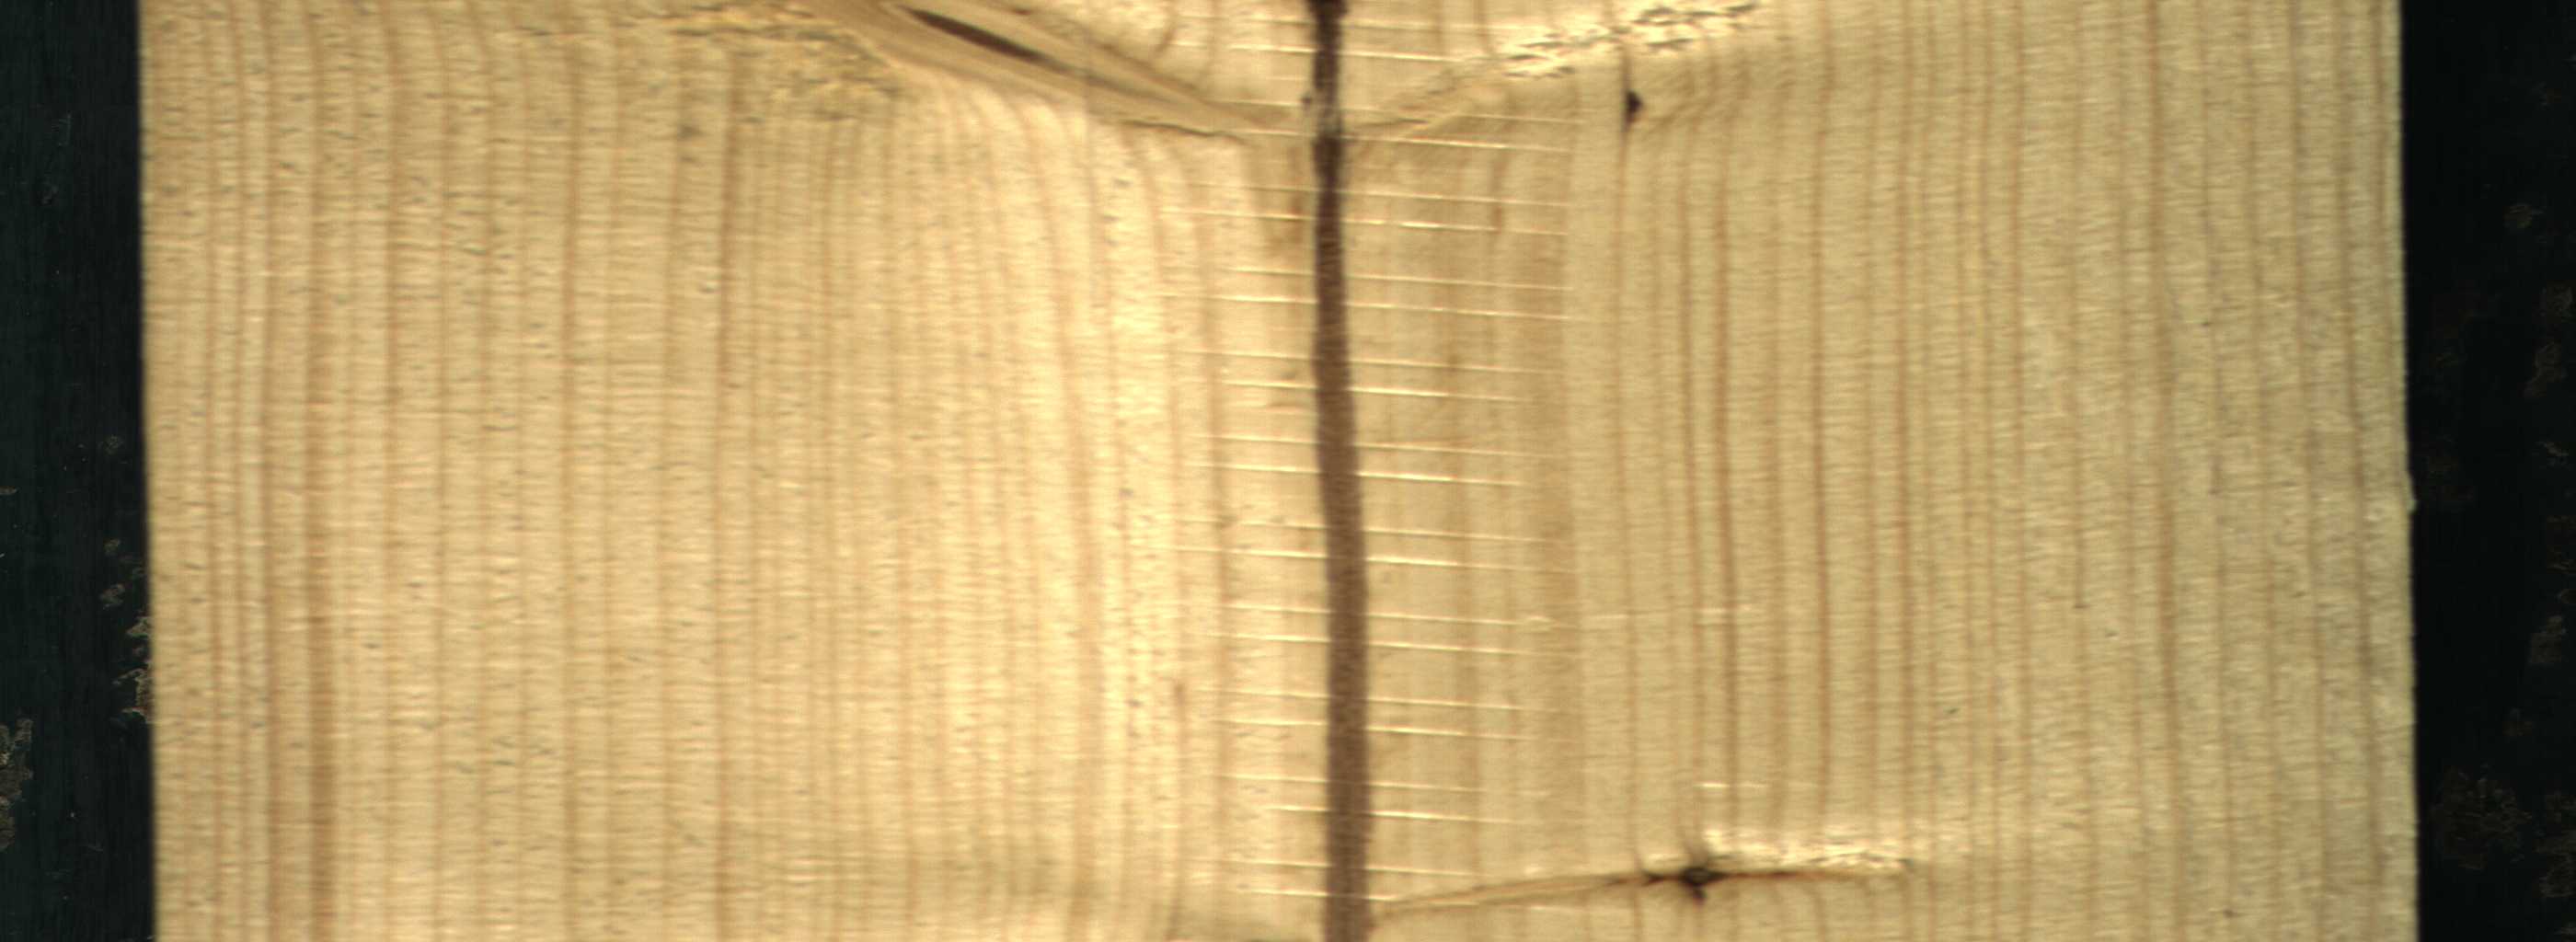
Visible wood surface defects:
Marrow
Dead_Knot
Live_Knot